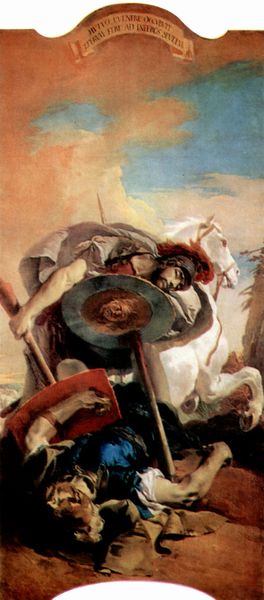
Titel: Eteokles und Polyneikes
Künstler: Giovanni Battista Tiepolo
Standort: Wien
Institution: Kunsthistorisches Museum
Schlagwörter: blau, feder, gemälde, held, himmel, kampf, kopf, kämpfer, körper, mann, schatten, umhang, weiß, wolken, grün, sand, ausschnitt, braun, frankreich, grau, männer, orange, schwarz, rot, wolke, hochformat, malerei, bart, arm, arme, band, barock, federn, gesicht, tod, tot, toter, bild, erde, boden, auge, haare, mantel, person, rosa, pferd, reiter, rund, bewölkt, federbusch, huf, hufe, reiten, schnell, zaumzeug, zügel, schrift, liegen, zwei, stab, krieg, schlacht, lanze, soldaten, inschrift, glanz, wandmalerei, glänzen, glänzend, liegend, oben, unten, schild, panzer, antike, eckig, pfahl, wolkig, kupfer, schilder, schwert, text, waffen, gemetzel, soldat, tote, verletzt, helm, ritter, kämpfen, rüstung, schimmel, sieg, blsu, römer, dynamisch, griechen, niederlage, rotbraun, krieger, sturz, getötet, medusenhaupt, heiliger, lanzen, schriftrolle, himel, löwe, speer, speere, fresko, töten, helmbusch, erschöpft, grieche, keule, gefallen, stecken, umbringen, stürzen, georg, banderole, unter, deckenmalerei, schilde, spruchband, ikonographie, schriftband, umdrehen, eot, wenden, sper, tiepolo, spieß, gefallener, alexander, durchbohrt, besiegen, hinnel, über, krig, kampft, ermordet, eer, darüber, umreiten, r, 2, 1780, unterlegener, ipferd, krieg speer, wolkein